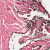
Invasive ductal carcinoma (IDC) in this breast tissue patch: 0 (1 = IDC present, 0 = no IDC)